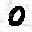
Label: 0